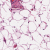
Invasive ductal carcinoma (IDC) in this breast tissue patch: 0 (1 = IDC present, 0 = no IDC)